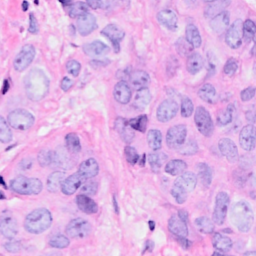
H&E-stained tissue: Breast